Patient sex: M
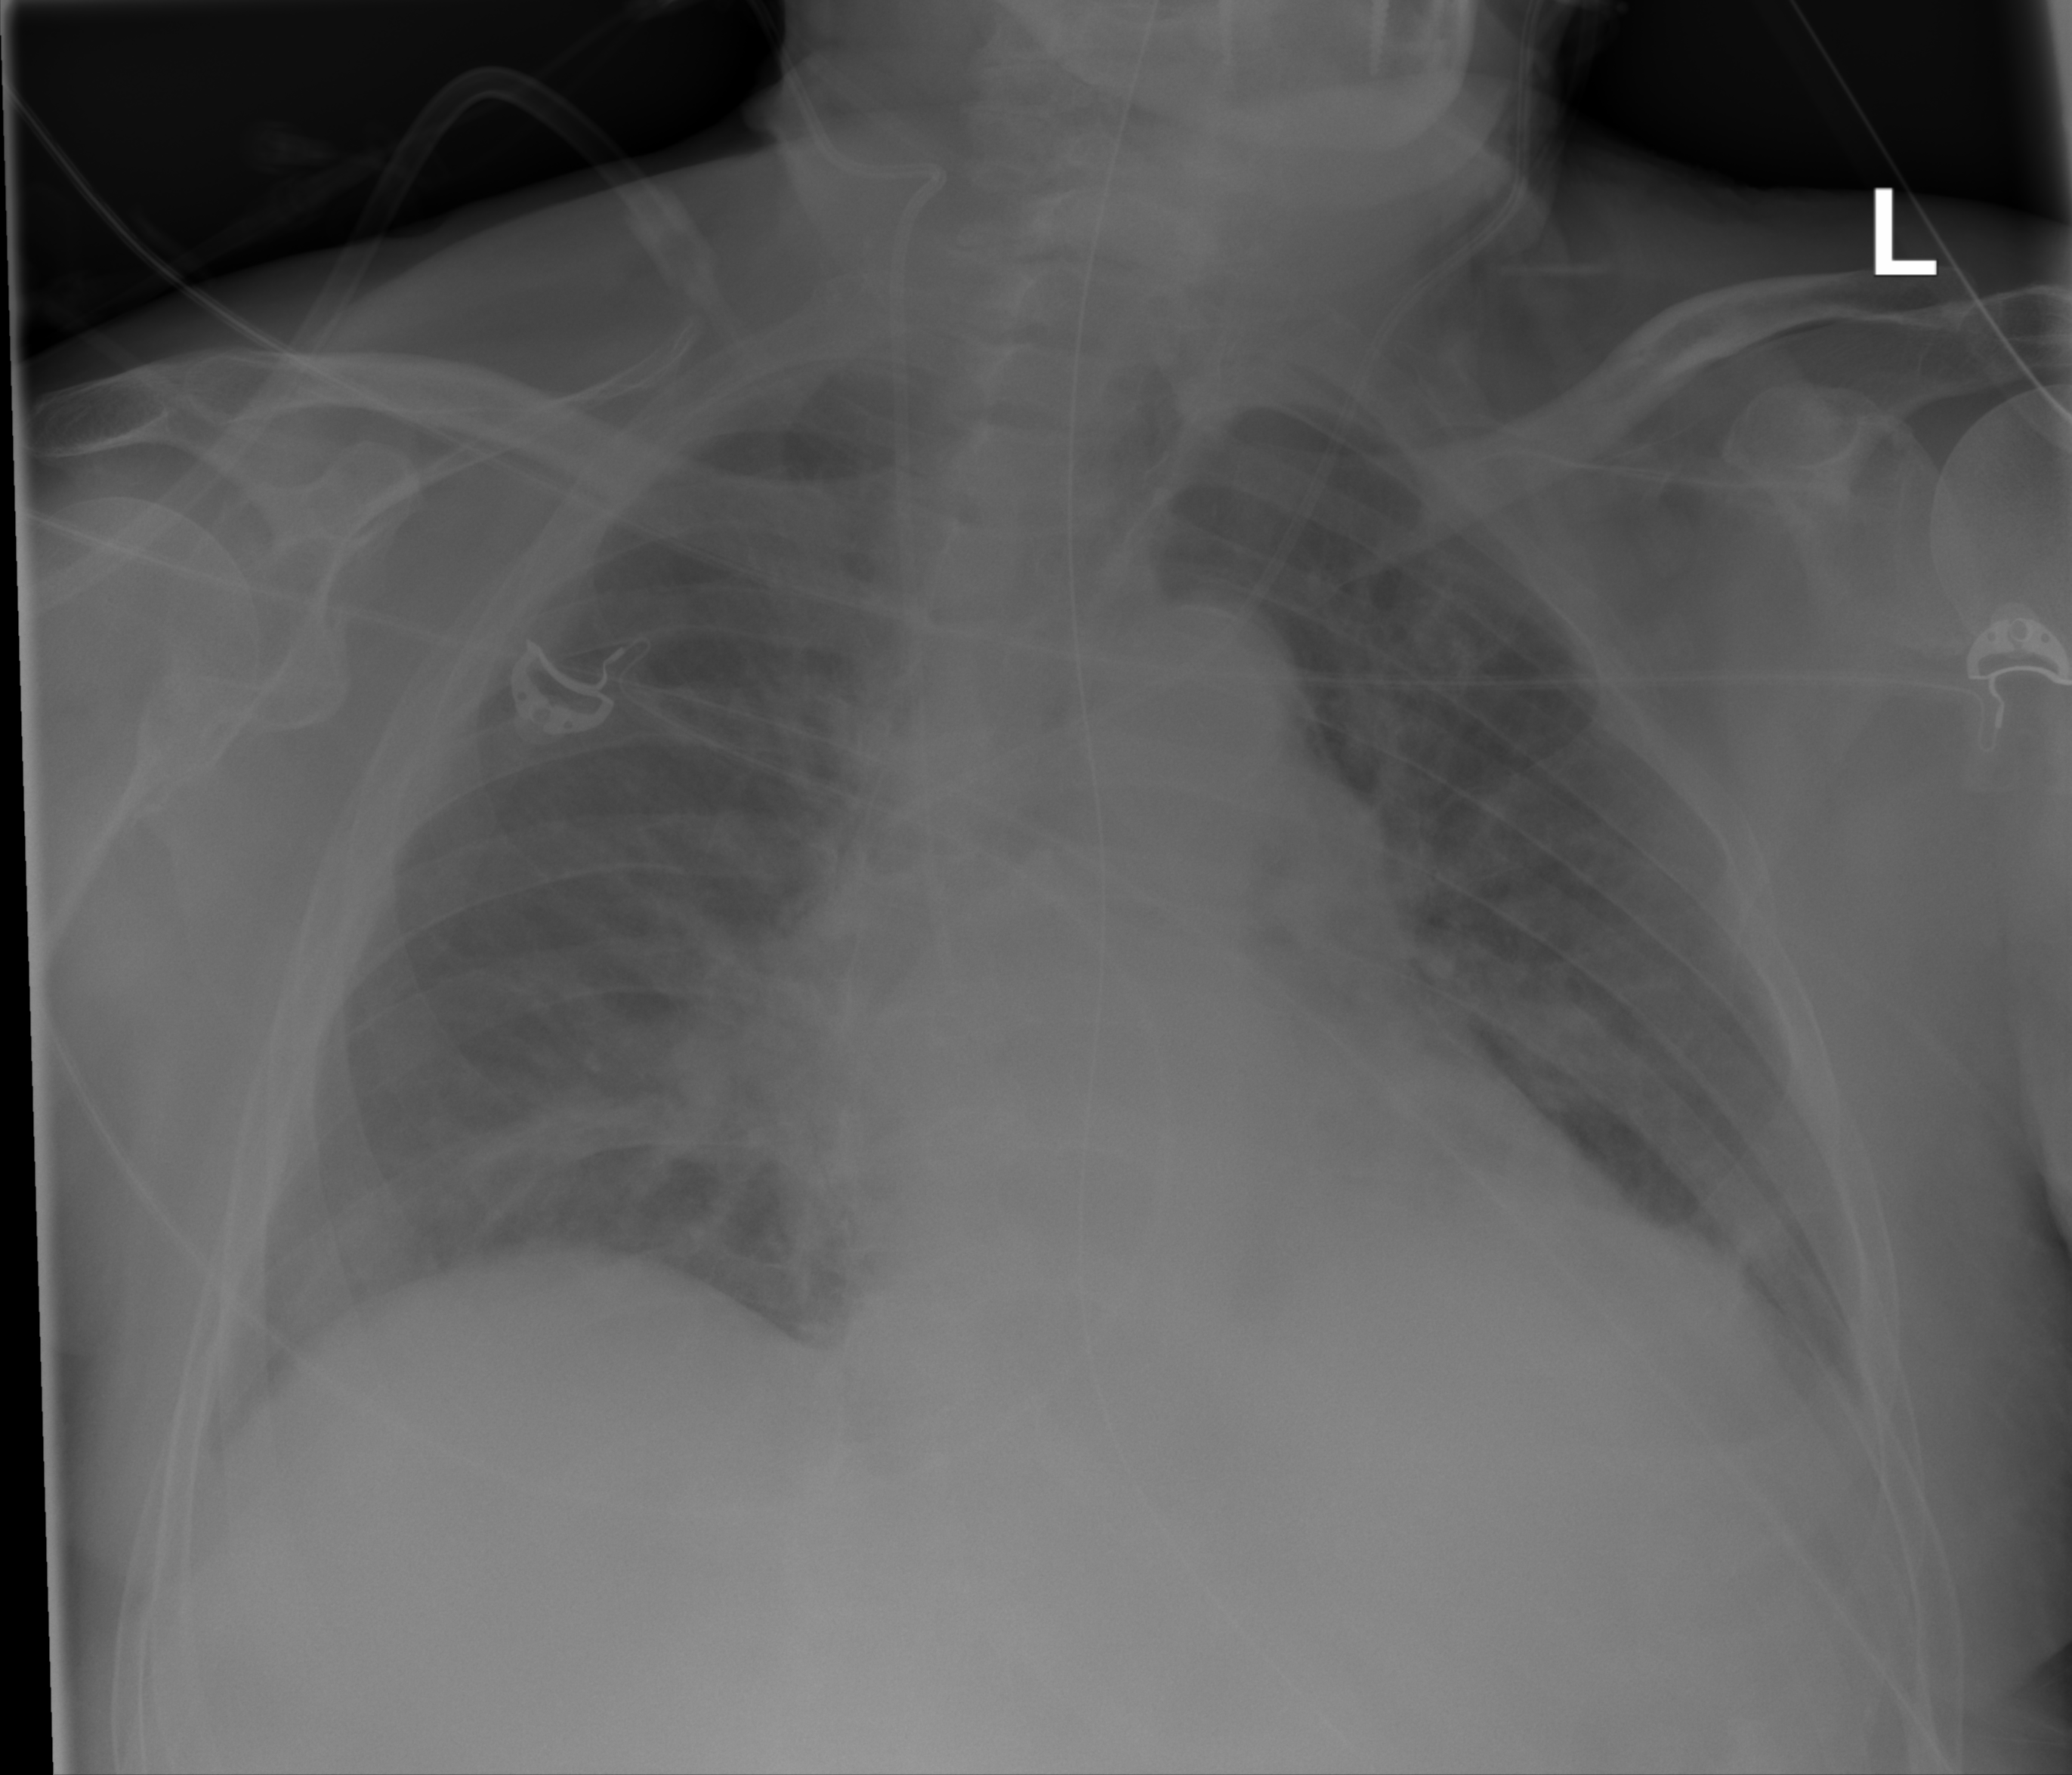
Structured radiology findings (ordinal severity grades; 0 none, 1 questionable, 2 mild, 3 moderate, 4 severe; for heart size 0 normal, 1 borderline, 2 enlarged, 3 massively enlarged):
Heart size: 2
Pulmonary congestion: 2
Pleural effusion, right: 0
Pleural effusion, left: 2
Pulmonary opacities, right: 2
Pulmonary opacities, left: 0
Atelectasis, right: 2
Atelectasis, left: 2